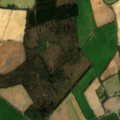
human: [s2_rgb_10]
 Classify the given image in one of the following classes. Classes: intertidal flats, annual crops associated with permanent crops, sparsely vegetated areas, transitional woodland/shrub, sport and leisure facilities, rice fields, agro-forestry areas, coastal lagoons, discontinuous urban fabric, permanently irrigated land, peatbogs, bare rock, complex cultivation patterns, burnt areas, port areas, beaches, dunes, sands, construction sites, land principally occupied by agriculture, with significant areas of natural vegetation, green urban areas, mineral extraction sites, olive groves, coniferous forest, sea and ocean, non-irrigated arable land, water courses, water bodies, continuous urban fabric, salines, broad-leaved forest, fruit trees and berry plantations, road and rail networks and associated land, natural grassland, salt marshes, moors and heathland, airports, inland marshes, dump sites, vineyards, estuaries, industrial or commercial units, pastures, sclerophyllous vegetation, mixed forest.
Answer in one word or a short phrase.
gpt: non-irrigated arable land, pastures, broad-leaved forest, coniferous forest